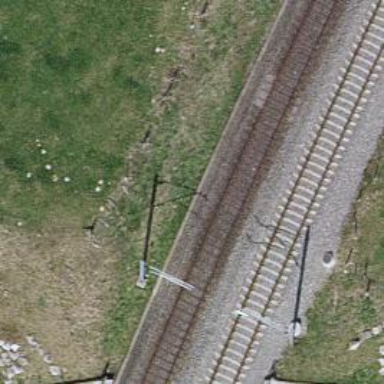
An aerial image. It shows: Bridge with electrified railway tracks featuring contact line.